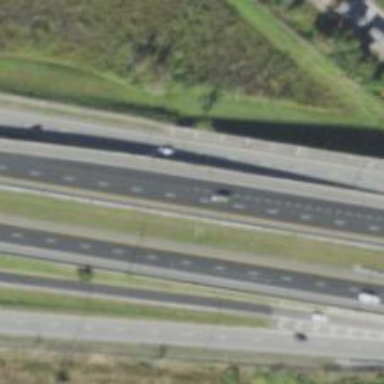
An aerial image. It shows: Asphalt motorway.